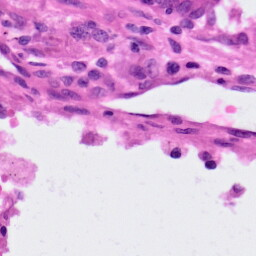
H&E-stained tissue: Lung